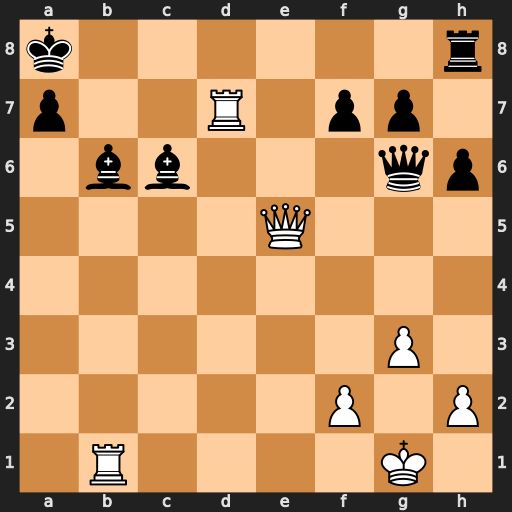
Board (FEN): k6r/p2R1pp1/1bb3qp/4Q3/8/6P1/5P1P/1R4K1
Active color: w
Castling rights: -
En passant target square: -
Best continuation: Rxb6 Bxd7 Rxg6